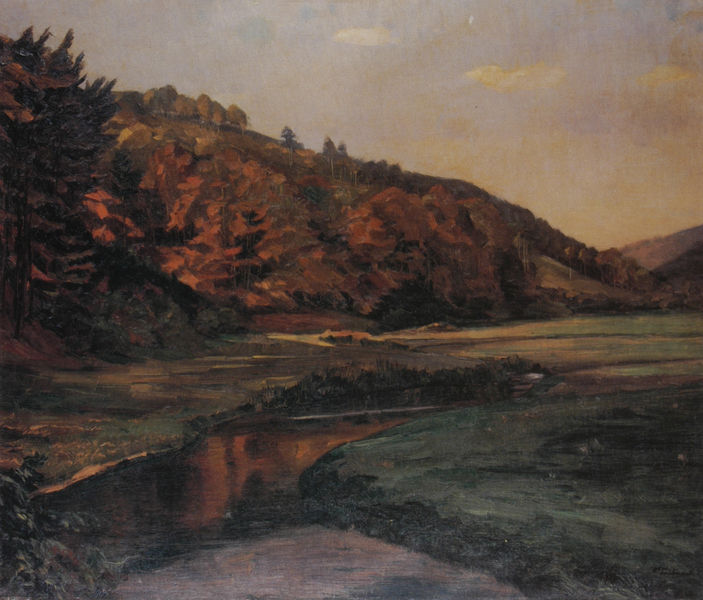
Titel: Marbachtal im Odenwald
Künstler: Heinrich Wilhelm Trübner
Standort: Dessau
Institution: Anhaltische Gemäldegalerie Dessau
Schlagwörter: baum, berg, blau, blätter, dunkel, felsen, feuer, himmel, schatten, wasser, wolken, bäume, fluss, gelb, grün, landschaft, sand, see, ufer, abend, braun, grau, hell, licht, schwarz, weiss, ölbild, gras, rot, wiese, malerei, spiegel, bach, feld, felder, flusslauf, horizont, hügel, natur, schilf, spiegelung, gewässer, sonne, wasserspiegelung, wiesen, tal, wald, ruhig, berge, gebirge, hang, kamm, dorf, sonnenuntergang, kahl, herbst, idylle, stille, böschung, tannen, blue, red, white, black, dark, expressionism, golden, green, painting, yellow, mirror, pink, reflection, brown, nadel, abendrot, grass, menschenleer, abendstimmung, flussbett, lichtung, bergkamm, nadelbaum, tanne, landschaftsbild, wood, sandstein, cloud, clouds, rock, rocks, sky, stone, tree, rotbraun, field, hill, hills, lake, landscape, mountain, mountains, nature, orange, shore, water, distance, horizon, island, nadelbäume, reflections, sun, trees, spätsommer, auen, snow, america, autumn, bergrücken, brook, coast, dell, evening, flat, flowing, forest, freeds, glen, light, mirroring, naturlandschaft, peaceful, pine, reeds, river, schlecht gespiegelt, stream, syk, dusk, plants, purple, shadow, wilderness, fall, ice, cliffs, refelction, bright, meadow, sunlight, dirt, outside, valley, park, leaves, art, ground, american, plains, pond, impressionist, aufblick, beautiful, calm, leaf, fields, sunset, impressionistic, blue sky, pine trees, dawn, sunrise, bank, land, branch, pines, bächlein, naturalismus, dust, leafs, woods, countryside, himmelwolken, gemälde, banks, cream, host, skyline, idyll, oak, ripples, dam, morning, air, brushwork, scenery, cluds, frost, spielg, twilight, ridge, creek, russet, painterly, hil, threes, dim, season, montain, slow, vally, mountan, conifer, brushy, curving, frontier, wooded, australia, valey, nadelwald, wassert, puttana, authum, cllouds, swater, man fuck you, it's a gloomy picture, there's a lake or river, it's quite dark, maybe a sunset or sunrise, not very attractive